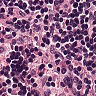
Metastatic tissue present: no